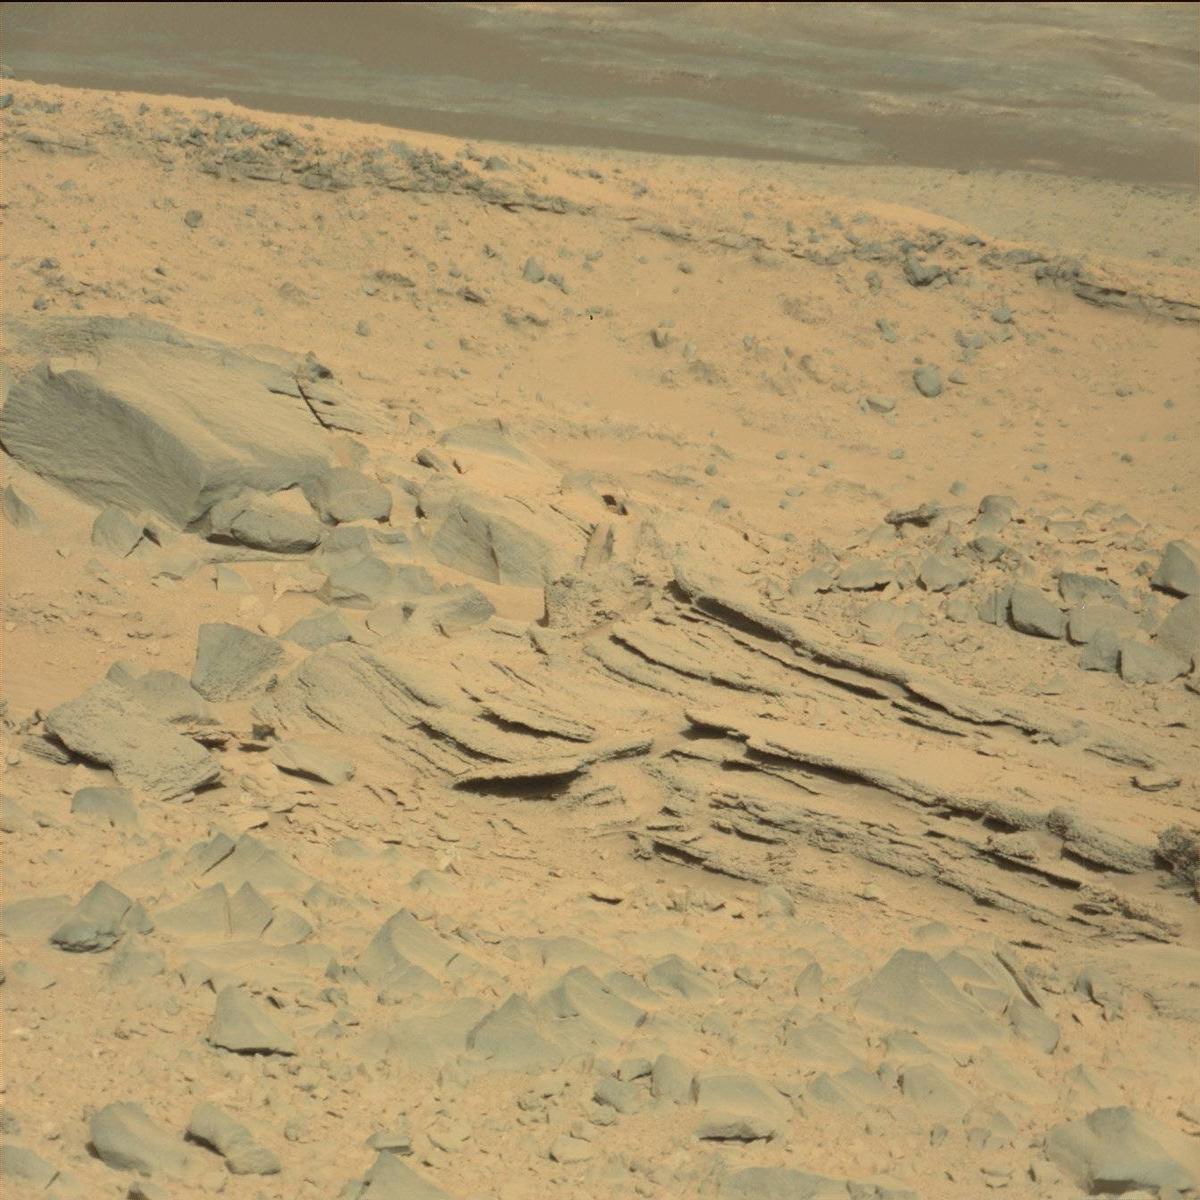
Terrain classes present: Bedrock, Ridge, Sand / Soil